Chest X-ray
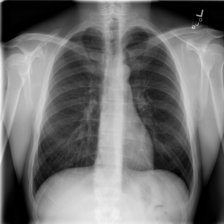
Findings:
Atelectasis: negative
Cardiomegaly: negative
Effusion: negative
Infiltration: negative
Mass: negative
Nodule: negative
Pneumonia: negative
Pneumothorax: negative
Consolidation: negative
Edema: negative
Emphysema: negative
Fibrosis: negative
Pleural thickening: negative
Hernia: negative